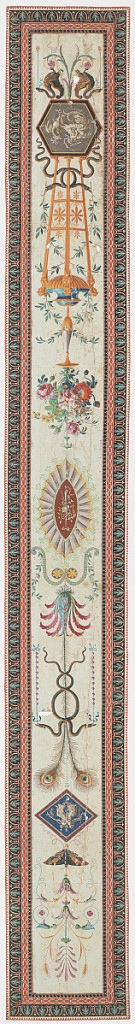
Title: intermediate panel
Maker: Arthur & Robert
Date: ca. 1790
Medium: Block-printed on handmade paper
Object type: Sidewall
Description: Arabesque intermediate panel. Contains butterfly, coiled snakes, peacock feathers, vase with floral bouquet, altar, and cameo motifs. Applied border on four sides.